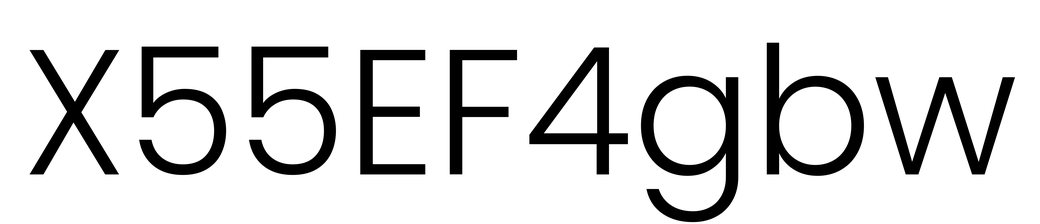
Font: Poppins-Light